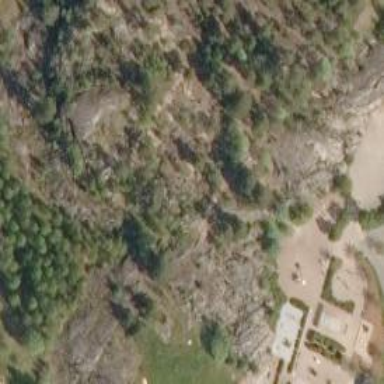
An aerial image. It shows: Cliff in nature.